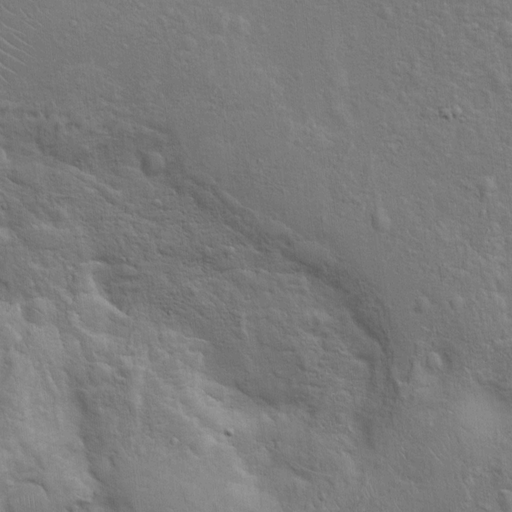
Objects detected: cone